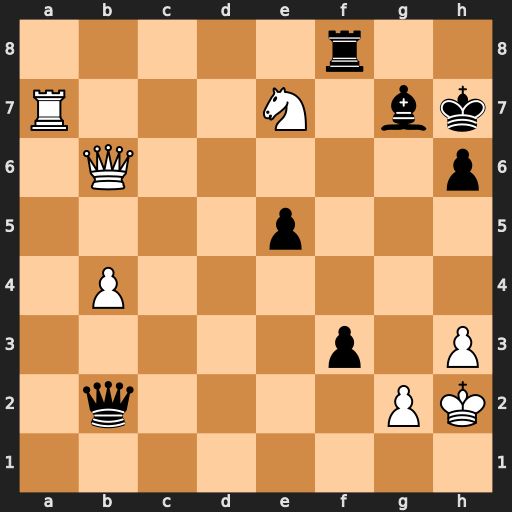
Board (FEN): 5r2/R3N1bk/1Q5p/4p3/1P6/5p1P/1q4PK/8
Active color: w
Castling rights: -
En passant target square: -
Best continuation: Qg6+ Kh8 Qg4